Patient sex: M
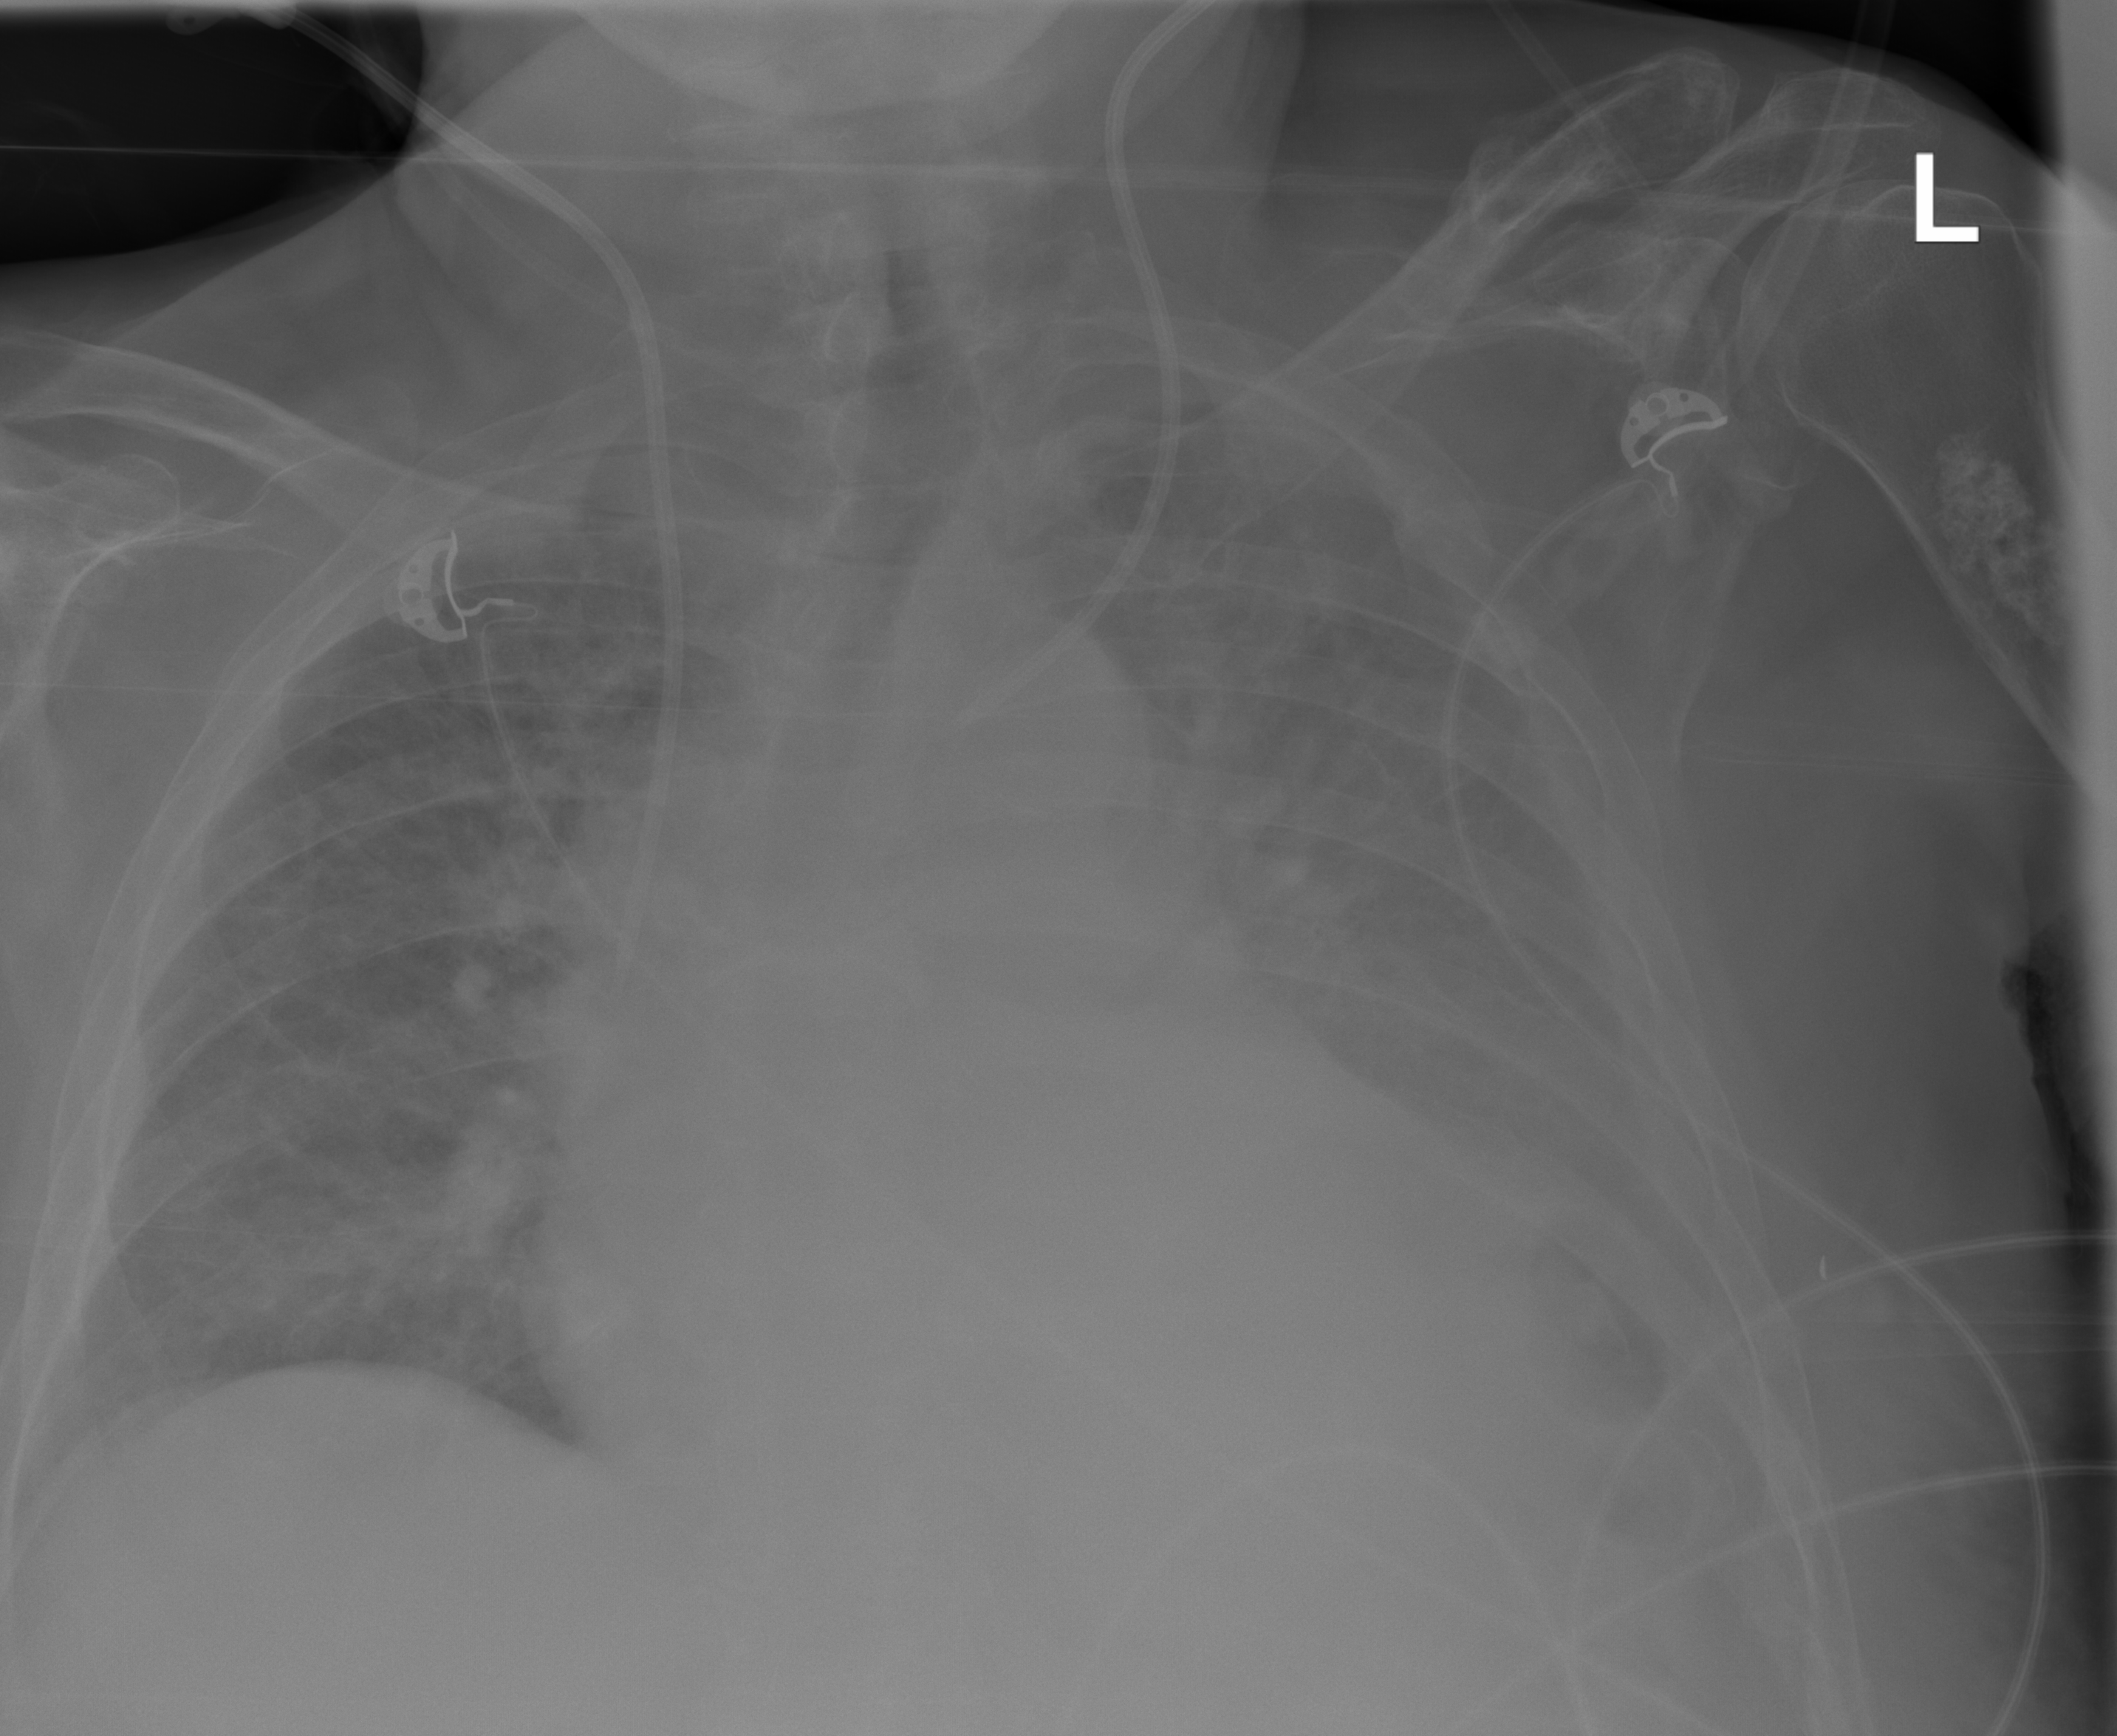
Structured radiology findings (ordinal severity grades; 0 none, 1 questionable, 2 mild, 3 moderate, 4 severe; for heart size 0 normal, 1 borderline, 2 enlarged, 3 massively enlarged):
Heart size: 2
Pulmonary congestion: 2
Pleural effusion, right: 0
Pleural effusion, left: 2
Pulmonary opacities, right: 0
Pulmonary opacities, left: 2
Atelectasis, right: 0
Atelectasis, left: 2